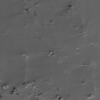
Label: not_dusty